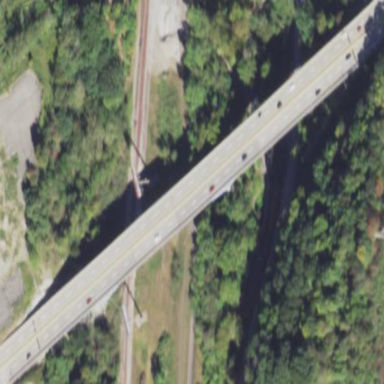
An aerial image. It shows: Man-made bridge.